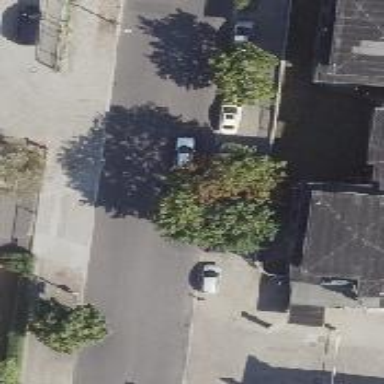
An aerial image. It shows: Deciduous broadleaved tree. There is parking obstacle nearby.